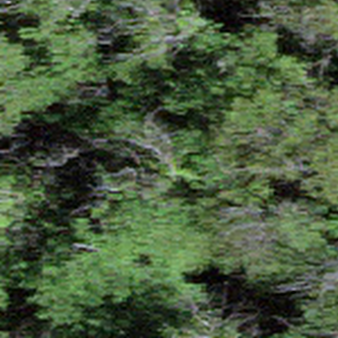
Label: other